Aerial crown-view tile of a tropical tree (Barro Colorado Island, Panama), acquired 20250317:
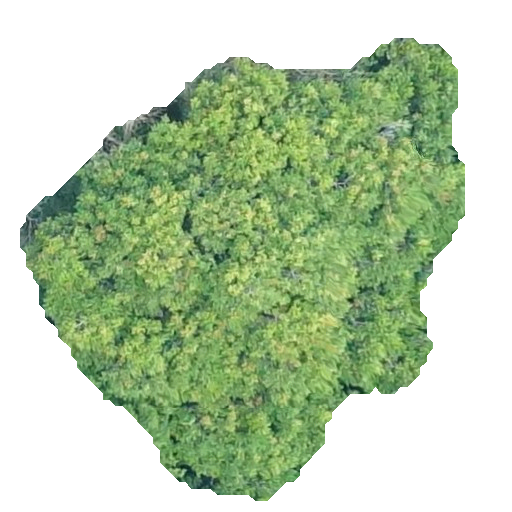
Species: Protium stevensonii
GBIF accepted scientific name: Tetragastris panamensis
Crown area: 202.158 m²